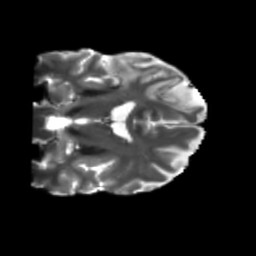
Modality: T2w
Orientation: coronal
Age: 58
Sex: male
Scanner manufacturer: siemens
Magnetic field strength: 3 T
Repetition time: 5.47 s
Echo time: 0.0854 s